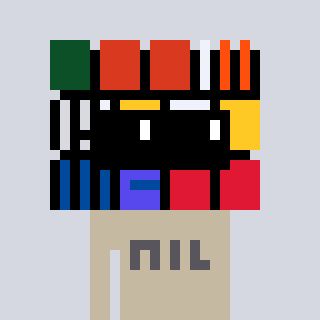
a pixel art character with square black sunglasses, a abstract-shaped head and a bege-colored body on a cool background